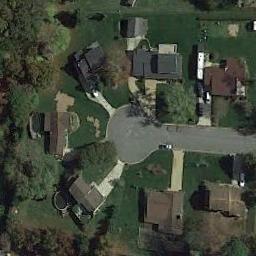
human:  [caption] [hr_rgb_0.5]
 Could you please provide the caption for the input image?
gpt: The houses in the medium - sized residential area are arranged in an orderly fashion .

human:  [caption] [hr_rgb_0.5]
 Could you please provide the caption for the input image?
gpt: The medium residential is on the grass next to some trees and road .

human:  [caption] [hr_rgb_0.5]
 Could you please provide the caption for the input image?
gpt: There are many buildings of different shapes and sizes in medium residential area .

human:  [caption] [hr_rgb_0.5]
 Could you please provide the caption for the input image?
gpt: The medium residential area has some houses along the road .

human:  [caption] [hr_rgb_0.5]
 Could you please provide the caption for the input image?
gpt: There are some buildings on green lawns on the medium residential area .